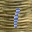
Label: 1